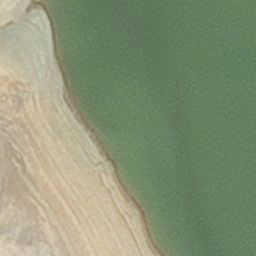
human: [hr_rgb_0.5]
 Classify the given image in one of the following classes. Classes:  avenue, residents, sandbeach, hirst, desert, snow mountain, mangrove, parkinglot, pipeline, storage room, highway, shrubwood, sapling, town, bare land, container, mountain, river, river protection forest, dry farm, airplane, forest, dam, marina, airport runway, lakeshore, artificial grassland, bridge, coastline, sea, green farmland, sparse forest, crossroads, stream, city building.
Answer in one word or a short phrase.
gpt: hirst